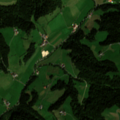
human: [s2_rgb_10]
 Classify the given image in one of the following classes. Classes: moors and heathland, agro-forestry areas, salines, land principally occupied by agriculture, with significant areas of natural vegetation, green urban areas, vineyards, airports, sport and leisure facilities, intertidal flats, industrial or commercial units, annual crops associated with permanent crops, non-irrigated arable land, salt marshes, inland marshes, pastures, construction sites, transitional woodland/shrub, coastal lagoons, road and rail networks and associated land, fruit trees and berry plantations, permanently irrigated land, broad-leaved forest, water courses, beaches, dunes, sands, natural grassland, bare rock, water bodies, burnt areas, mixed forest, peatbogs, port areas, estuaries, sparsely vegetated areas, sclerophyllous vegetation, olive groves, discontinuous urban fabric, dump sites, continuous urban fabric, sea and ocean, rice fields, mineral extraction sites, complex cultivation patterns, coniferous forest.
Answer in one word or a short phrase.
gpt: pastures, coniferous forest